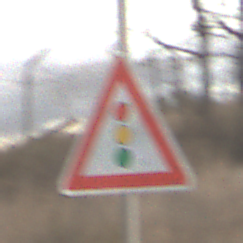
Verkehrszeichen: Lichtzeichenanlage
Umgebung: Outdoor, RoadRail
Tageszeit: SunriseSunset
Wetter: PartlyCloudy
Licht: Natural
Jahreszeit: NotSpecified
Kontrast: LowContrast